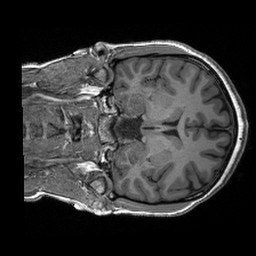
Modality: T1w
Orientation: coronal
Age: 21
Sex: female
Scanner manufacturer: siemens
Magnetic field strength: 3 T
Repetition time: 2.4 s
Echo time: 0.00191 s